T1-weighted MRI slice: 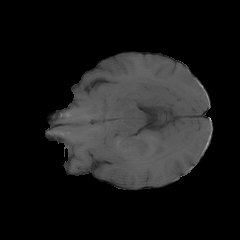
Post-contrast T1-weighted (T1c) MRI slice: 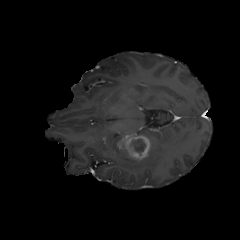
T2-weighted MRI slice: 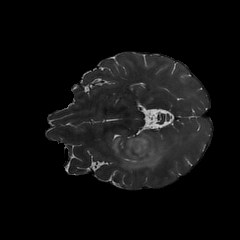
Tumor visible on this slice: yes